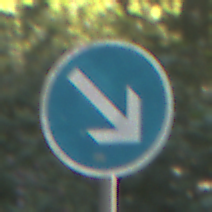
Verkehrszeichen: VorgeschriebeneVorbeifahrtRechts
Umgebung: Outdoor, Nature
Tageszeit: MorningAfternoon
Wetter: Clear
Licht: Natural
Jahreszeit: NotSpecified
Kontrast: LowContrast